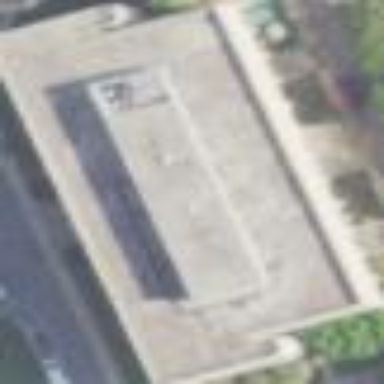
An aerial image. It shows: Office building.